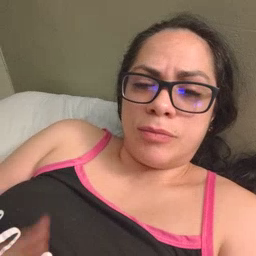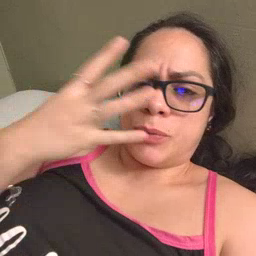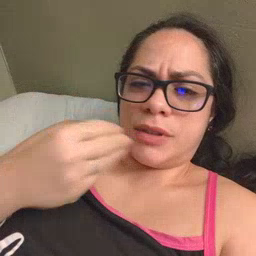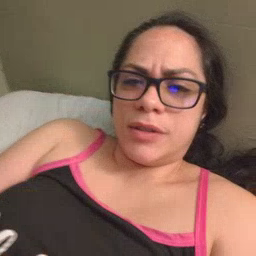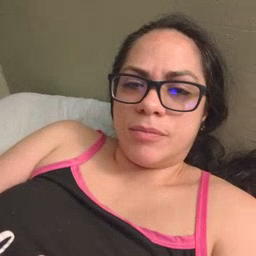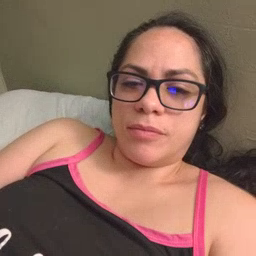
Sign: pretty